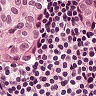
Metastatic tissue present: yes